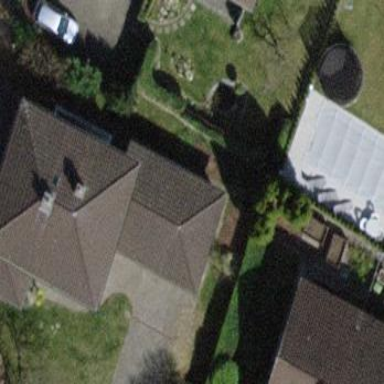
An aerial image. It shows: Garage.